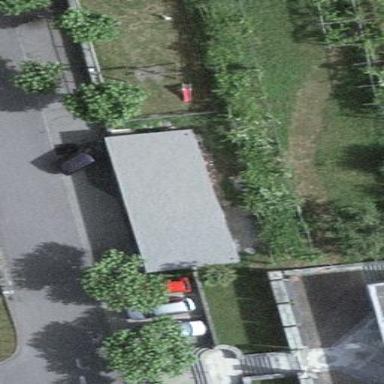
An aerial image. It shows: View of roof of building.